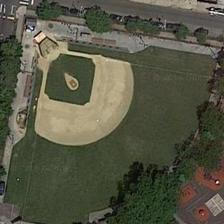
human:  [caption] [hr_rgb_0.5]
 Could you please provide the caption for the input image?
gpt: this is a huge baseball field decorated with lawn standing at the corner .

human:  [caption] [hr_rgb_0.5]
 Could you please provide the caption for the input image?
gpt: a baseball field is surrounded by some green trees .

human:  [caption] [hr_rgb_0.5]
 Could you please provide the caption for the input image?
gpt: a baseball field is surrounded by some green trees .

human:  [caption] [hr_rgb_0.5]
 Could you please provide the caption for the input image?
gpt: a baseball field surrounded by green trees is next to a road .

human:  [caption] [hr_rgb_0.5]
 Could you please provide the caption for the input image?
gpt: a baseball field surrounded by green trees is next to a road .